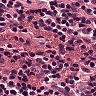
Metastatic tissue present: no